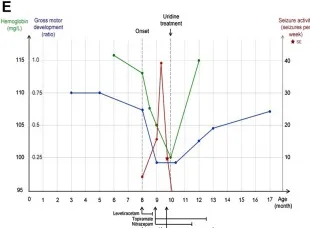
Clinical features and uridine response of patient 2 with CAD deficiency. Peripheral blood smear. Before treatment.
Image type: chart (chart)